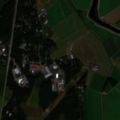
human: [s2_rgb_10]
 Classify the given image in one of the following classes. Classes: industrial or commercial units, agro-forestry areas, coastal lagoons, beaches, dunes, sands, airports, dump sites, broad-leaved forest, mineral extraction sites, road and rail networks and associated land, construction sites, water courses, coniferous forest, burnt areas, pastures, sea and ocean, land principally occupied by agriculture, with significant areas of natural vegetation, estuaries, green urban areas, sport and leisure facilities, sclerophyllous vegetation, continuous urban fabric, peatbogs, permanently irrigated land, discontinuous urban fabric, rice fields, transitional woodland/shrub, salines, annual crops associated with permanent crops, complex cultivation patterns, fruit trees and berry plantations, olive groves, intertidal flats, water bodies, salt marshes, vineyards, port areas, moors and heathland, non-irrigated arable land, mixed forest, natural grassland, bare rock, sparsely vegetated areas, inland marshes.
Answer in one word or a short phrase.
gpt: industrial or commercial units, non-irrigated arable land, land principally occupied by agriculture, with significant areas of natural vegetation, coniferous forest